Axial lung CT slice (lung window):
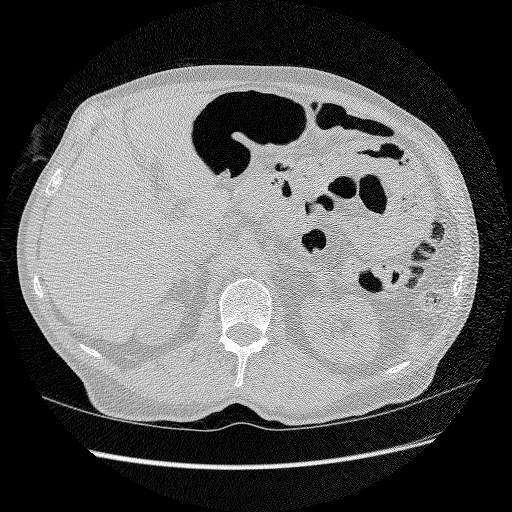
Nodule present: no